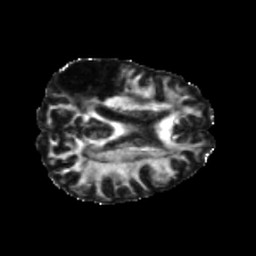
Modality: FA
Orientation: axial
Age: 59
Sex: female
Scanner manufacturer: siemens
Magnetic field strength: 3 T
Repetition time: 5.25 s
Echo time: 0.08 s